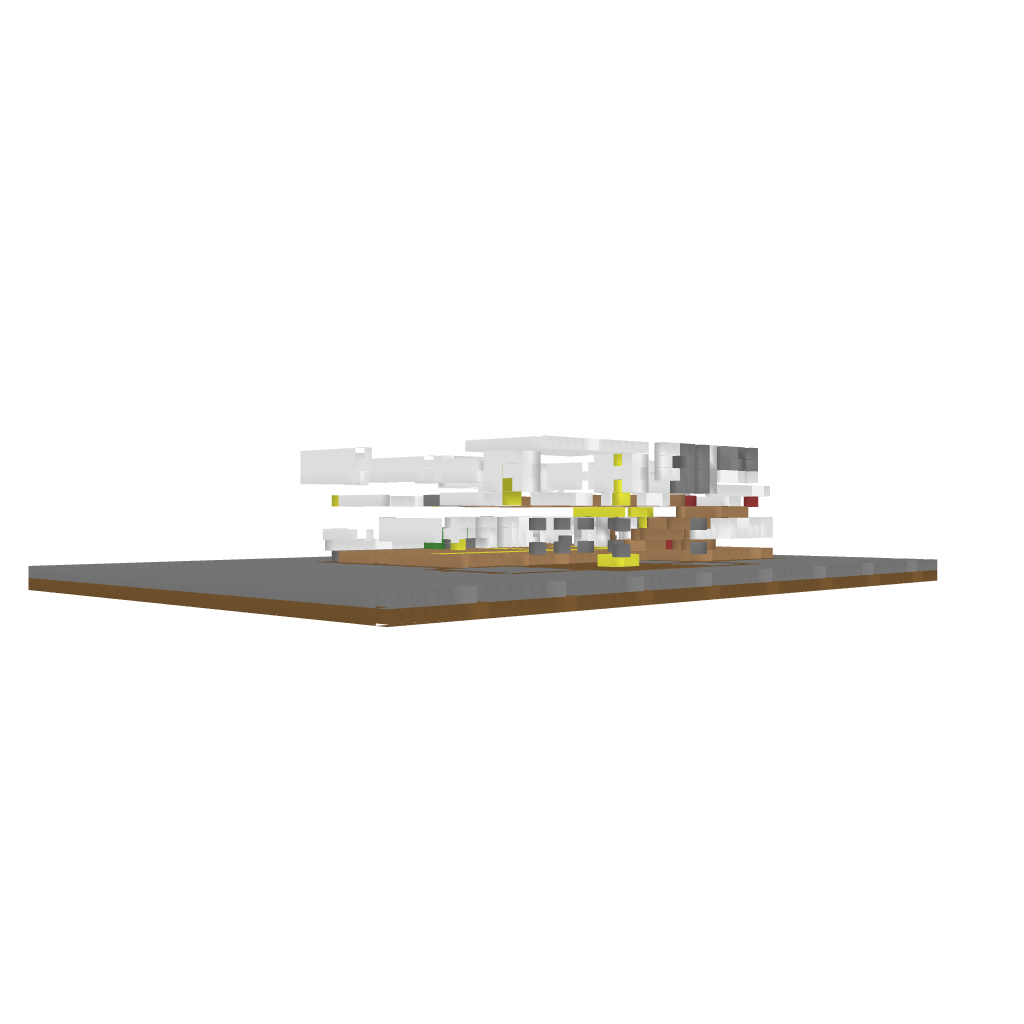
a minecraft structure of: modern house 3 bad low quality